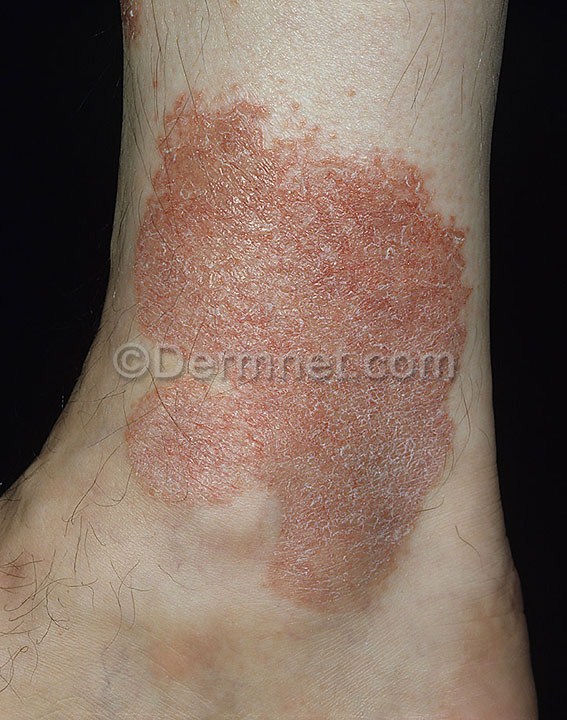
Disease: Eczema Photos